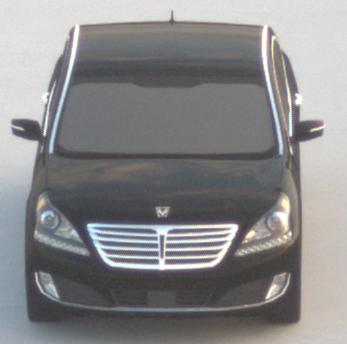
Make: Hyundai
Model: Equus
Detailed model: Gen. 2 VI
Model produced from: 2009
Model produced until: 2016
Doors: 4
Color: black
Road condition: dry road
Daytime: sunrise or sunset
Contrast: medium contrast